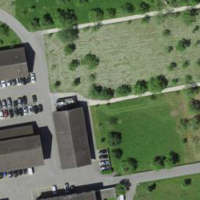
EUNIS habitat code: 55
Species observed at this site:
Pica pica